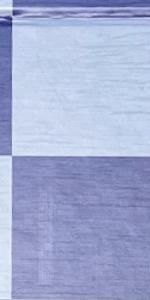
Label: Empty